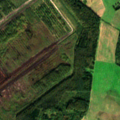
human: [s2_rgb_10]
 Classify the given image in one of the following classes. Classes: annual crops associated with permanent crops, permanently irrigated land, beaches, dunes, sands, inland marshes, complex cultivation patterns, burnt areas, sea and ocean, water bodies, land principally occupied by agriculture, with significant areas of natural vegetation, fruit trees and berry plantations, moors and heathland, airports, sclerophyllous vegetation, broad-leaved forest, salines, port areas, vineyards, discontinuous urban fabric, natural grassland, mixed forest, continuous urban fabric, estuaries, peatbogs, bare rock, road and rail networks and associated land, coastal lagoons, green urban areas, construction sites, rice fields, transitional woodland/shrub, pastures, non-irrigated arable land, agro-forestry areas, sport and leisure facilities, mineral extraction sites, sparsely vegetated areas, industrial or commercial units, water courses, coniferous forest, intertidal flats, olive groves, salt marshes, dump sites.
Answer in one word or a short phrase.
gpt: non-irrigated arable land, pastures, complex cultivation patterns, broad-leaved forest, mixed forest, transitional woodland/shrub, peatbogs